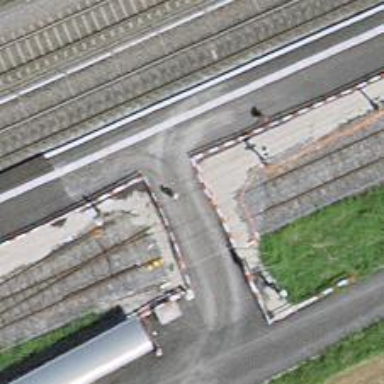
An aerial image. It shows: Siding railway track with electrified contact line.